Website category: sports
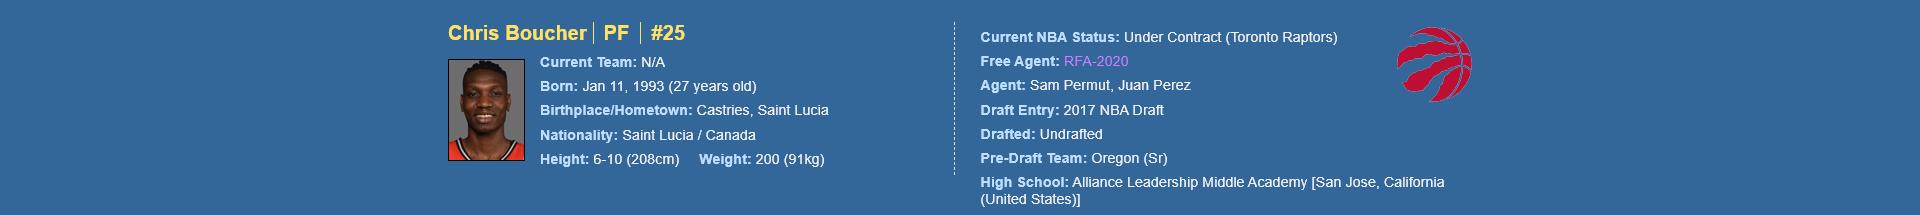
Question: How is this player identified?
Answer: Chris Boucher

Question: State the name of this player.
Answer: Chris Boucher

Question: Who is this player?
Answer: Chris Boucher

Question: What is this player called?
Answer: Chris Boucher

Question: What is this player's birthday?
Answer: Jan 11, 1993

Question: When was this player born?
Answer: Jan 11, 1993

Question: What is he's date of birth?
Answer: Jan 11, 1993

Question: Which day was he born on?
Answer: Jan 11, 1993

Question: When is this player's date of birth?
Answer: Jan 11, 1993

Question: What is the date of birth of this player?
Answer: Jan 11, 1993

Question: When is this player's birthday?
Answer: Jan 11, 1993

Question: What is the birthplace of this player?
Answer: Castries, Saint Lucia

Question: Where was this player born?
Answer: Castries, Saint Lucia

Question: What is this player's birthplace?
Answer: Castries, Saint Lucia

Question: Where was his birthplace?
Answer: Castries, Saint Lucia

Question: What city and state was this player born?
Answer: Castries, Saint Lucia

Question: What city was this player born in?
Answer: Castries, Saint Lucia

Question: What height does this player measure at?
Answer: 6-10 (208cm)

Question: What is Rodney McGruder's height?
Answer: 6-10 (208cm)

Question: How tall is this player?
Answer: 6-10 (208cm)

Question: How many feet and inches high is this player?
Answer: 6-10 (208cm)

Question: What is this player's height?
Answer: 6-10 (208cm)

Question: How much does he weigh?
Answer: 200 (91kg)

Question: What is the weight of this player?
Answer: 200 (91kg)

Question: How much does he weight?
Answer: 200 (91kg)

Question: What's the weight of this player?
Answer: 200 (91kg)

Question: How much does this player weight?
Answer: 200 (91kg)

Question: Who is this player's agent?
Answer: Sam Permut

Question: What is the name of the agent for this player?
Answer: Sam Permut

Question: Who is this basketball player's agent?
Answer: Sam Permut

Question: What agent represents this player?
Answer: Sam Permut

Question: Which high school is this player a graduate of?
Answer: Alliance Leadership Middle Academy

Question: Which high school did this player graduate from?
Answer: Alliance Leadership Middle Academy

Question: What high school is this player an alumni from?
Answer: Alliance Leadership Middle Academy

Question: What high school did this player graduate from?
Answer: Alliance Leadership Middle Academy

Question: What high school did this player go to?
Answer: Alliance Leadership Middle Academy

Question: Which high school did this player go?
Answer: Alliance Leadership Middle Academy